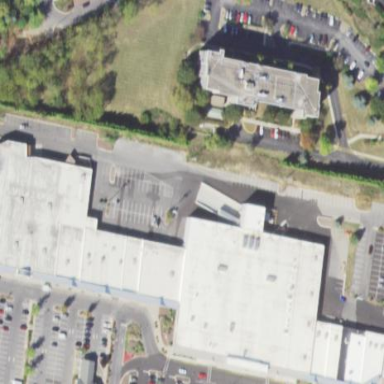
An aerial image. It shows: Building that houses supermarket.